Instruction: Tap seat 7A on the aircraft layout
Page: seats
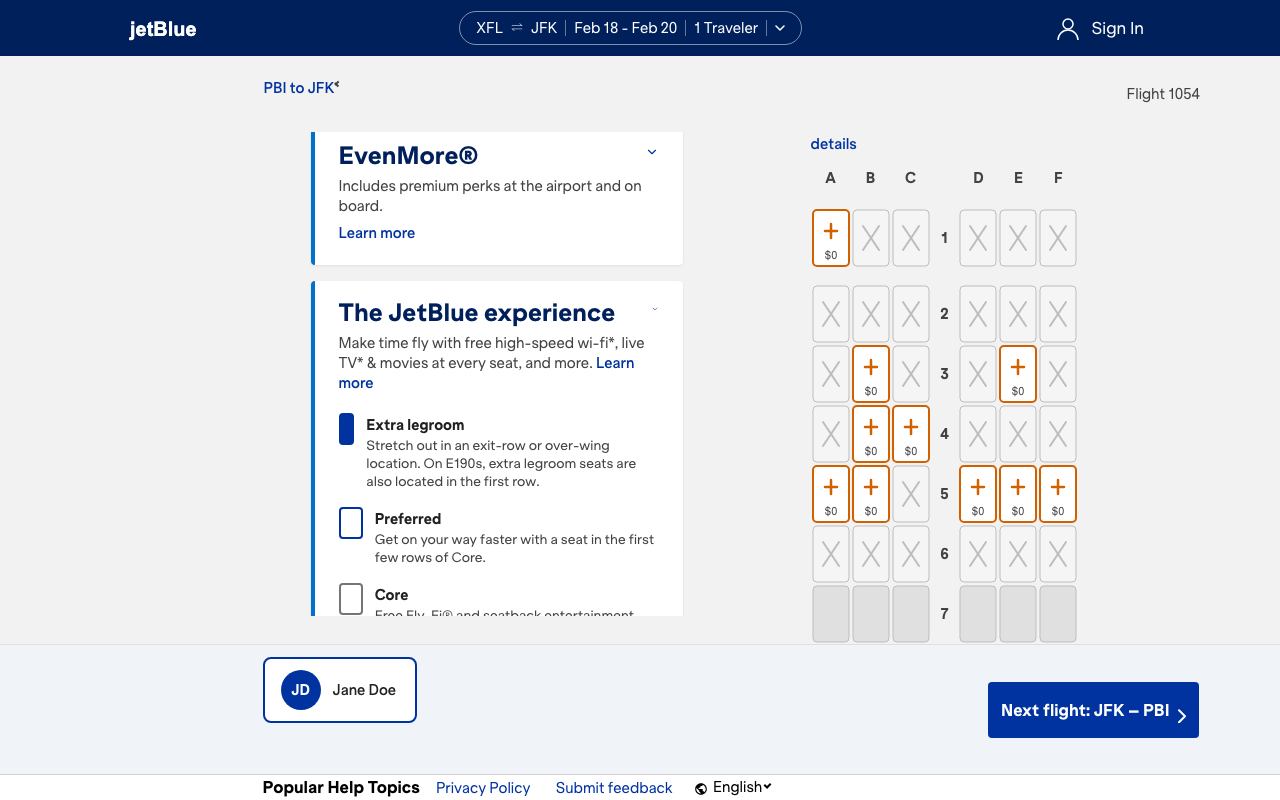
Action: click